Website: home-depot
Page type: customer-info-address
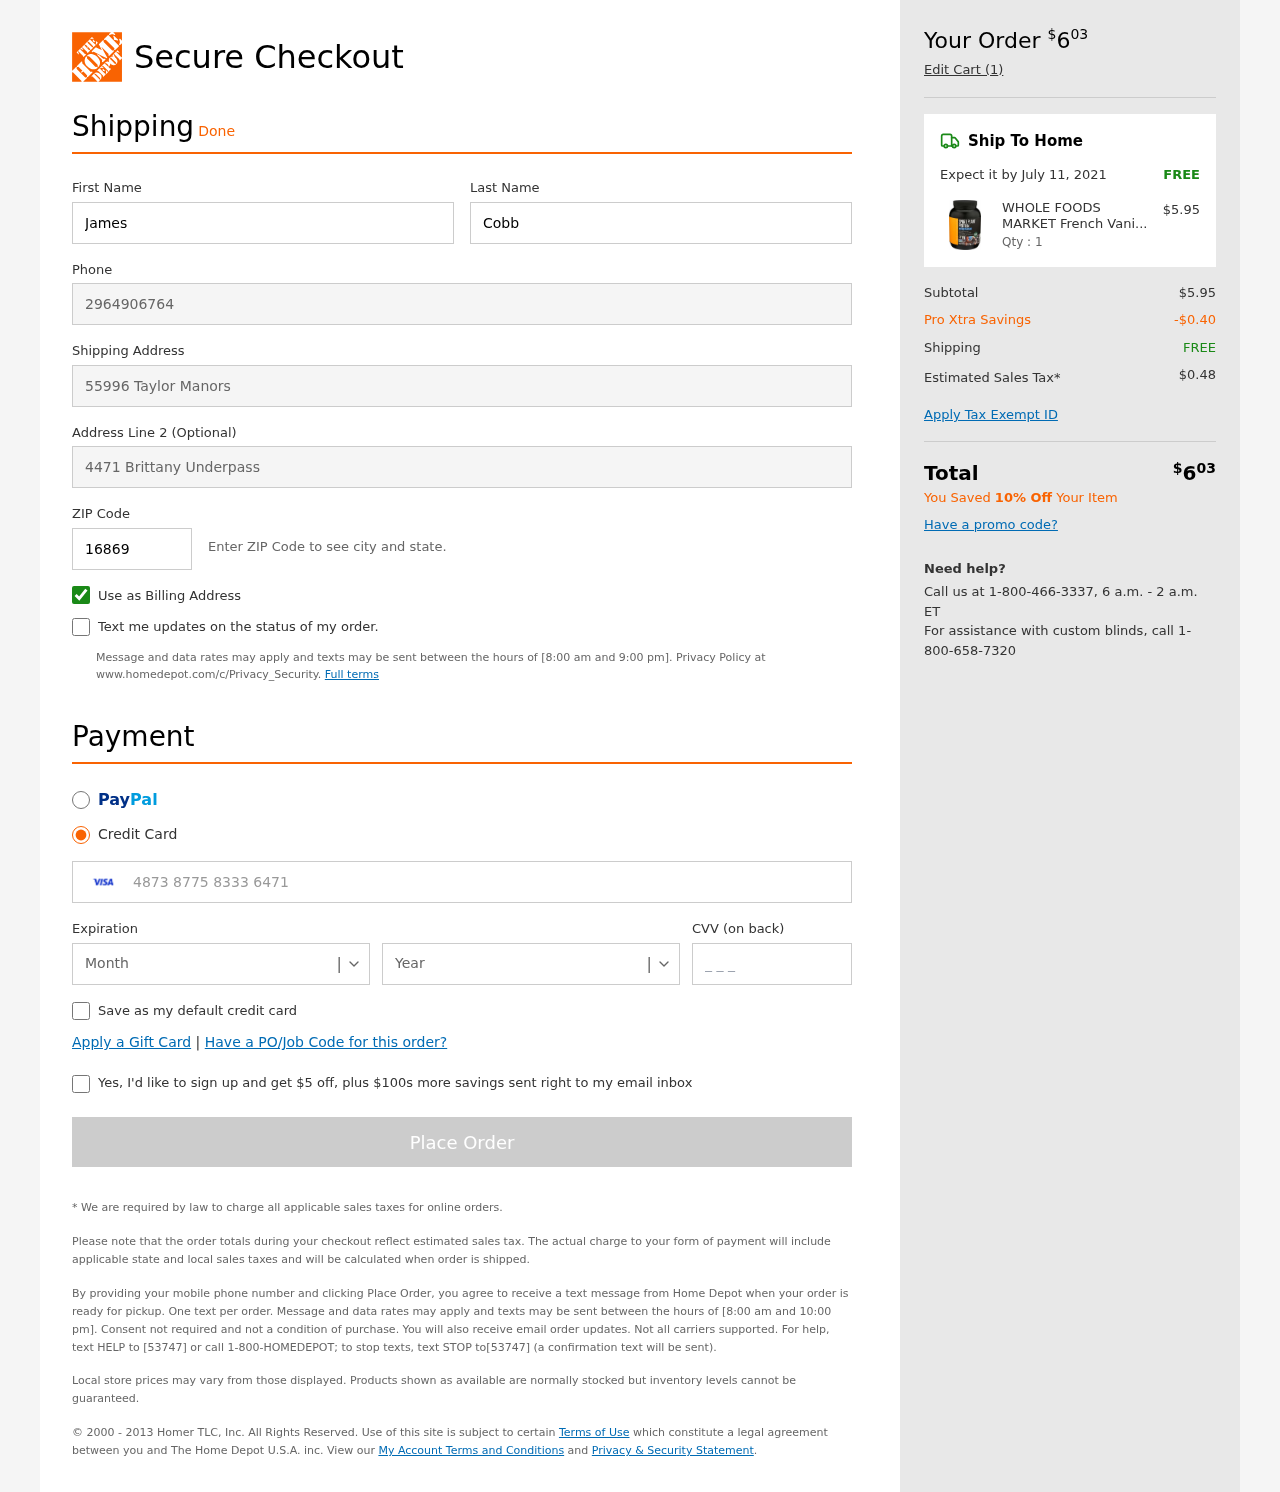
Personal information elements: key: PII_CARD_CVV
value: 704
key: PII_CARD_EXPIRY_MONTH
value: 03
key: PII_CARD_EXPIRY_YEAR
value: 29
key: PII_CARD_NUMBER
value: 4873 8775 8333 6471
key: PII_FIRSTNAME
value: James
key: PII_LASTNAME
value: Cobb
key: PII_PHONE
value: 2964906764
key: PII_POSTCODE
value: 16869
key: PII_STREET
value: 55996 Taylor Manors
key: PII_STREET2
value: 4471 Brittany Underpass
Product elements: key: PRODUCT1_NAME
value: WHOLE FOODS MARKET French Vanilla Plant Protein Shake, 33 OZ
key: PRODUCT1_PRICE
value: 5.95
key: PRODUCT1_QUANTITY
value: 1
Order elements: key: ORDER_TOTAL
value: $603
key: ORDER_NUM_ITEMS
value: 1
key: ORDER_DELIVERY_DATE
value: July 11, 2021
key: ORDER_SHIPPING_COST
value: FREE
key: ORDER_SUBTOTAL
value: $5.95
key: ORDER_DISCOUNT
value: -$0.40
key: ORDER_SHIPPING_COST2
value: FREE
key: ORDER_TAX
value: $0.48
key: ORDER_TOTAL2
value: $603
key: ORDER_SAVINGS_MESSAGE
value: You Saved 10% Off Your Item